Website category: phone
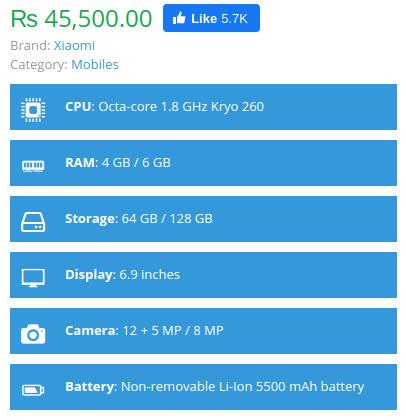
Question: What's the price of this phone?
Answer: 45,500.00

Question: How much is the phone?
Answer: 45,500.00

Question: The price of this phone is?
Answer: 45,500.00

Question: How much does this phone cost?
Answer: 45,500.00

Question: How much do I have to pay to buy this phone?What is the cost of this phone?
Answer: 45,500.00

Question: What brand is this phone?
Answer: Xiaomi

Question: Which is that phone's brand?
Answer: Xiaomi

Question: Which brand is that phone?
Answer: Xiaomi

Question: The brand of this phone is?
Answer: Xiaomi

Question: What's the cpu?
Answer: Octa-core 1.8 GHz Kryo 260

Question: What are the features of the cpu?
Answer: Octa-core 1.8 GHz Kryo 260

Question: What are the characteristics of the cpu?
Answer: Octa-core 1.8 GHz Kryo 260

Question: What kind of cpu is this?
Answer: Octa-core 1.8 GHz Kryo 260

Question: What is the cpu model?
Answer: Octa-core 1.8 GHz Kryo 260

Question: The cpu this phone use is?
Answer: Octa-core 1.8 GHz Kryo 260

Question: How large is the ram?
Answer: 4 GB / 6 GB

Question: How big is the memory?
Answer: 4 GB / 6 GB

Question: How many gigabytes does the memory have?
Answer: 4 GB / 6 GB

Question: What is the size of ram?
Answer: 4 GB / 6 GB

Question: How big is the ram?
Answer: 4 GB / 6 GB

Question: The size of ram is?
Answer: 4 GB / 6 GB

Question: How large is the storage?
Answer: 64 GB / 128 GB

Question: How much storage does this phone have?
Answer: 64 GB / 128 GB

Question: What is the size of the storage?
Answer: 64 GB / 128 GB

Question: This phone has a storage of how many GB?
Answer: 64 GB / 128 GB

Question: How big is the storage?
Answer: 64 GB / 128 GB

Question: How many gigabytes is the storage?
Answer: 64 GB / 128 GB

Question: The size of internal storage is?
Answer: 64 GB / 128 GB

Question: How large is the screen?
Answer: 6.9 inches

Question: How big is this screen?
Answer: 6.9 inches

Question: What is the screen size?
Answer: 6.9 inches

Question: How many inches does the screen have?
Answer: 6.9 inches

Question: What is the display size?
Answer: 6.9 inches

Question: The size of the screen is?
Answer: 6.9 inches

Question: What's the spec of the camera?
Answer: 12 + 5 MP / 8 MP

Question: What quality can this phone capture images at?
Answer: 12 + 5 MP / 8 MP

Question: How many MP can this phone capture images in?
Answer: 12 + 5 MP / 8 MP

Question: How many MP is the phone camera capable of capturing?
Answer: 12 + 5 MP / 8 MP

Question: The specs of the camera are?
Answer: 12 + 5 MP / 8 MP

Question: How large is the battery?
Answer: Non-removable Li-Ion 5500 mAh battery

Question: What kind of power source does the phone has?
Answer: Non-removable Li-Ion 5500 mAh battery

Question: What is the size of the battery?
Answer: Non-removable Li-Ion 5500 mAh battery

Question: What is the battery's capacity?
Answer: Non-removable Li-Ion 5500 mAh battery

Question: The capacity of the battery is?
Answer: Non-removable Li-Ion 5500 mAh battery